Field crop: maize
Growth stage: 2
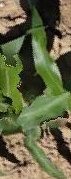
Species: maize